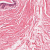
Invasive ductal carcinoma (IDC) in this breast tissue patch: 0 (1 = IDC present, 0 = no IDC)